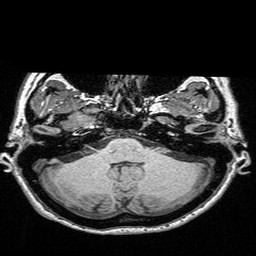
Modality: T1w
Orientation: coronal
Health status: ill
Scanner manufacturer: siemens
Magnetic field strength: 3 T
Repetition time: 2.3 s
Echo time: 0.00298 s